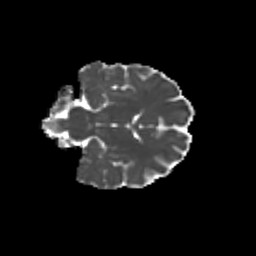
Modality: MD
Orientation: coronal
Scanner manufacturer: siemens
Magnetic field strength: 3 T
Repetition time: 9.2 s
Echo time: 0.084 s